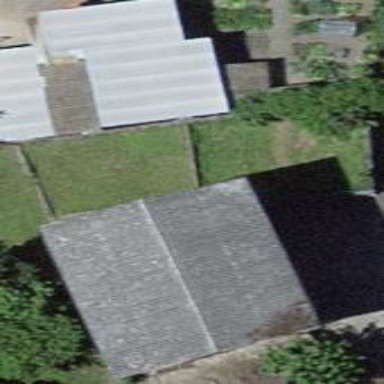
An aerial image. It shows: Building with tiled roof.